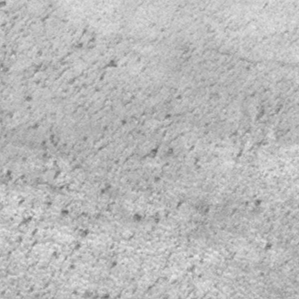
Label: frost